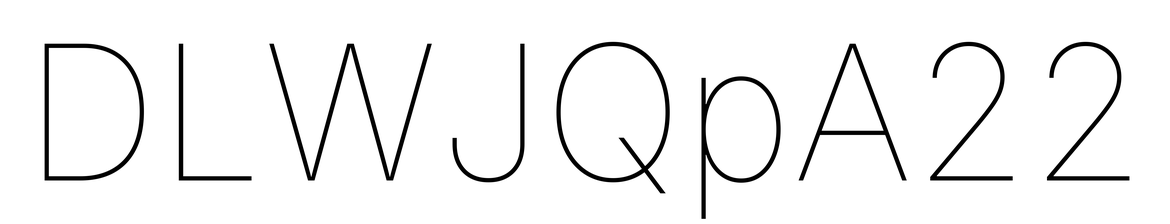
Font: Inter_Thin